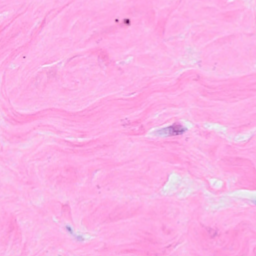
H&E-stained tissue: Breast